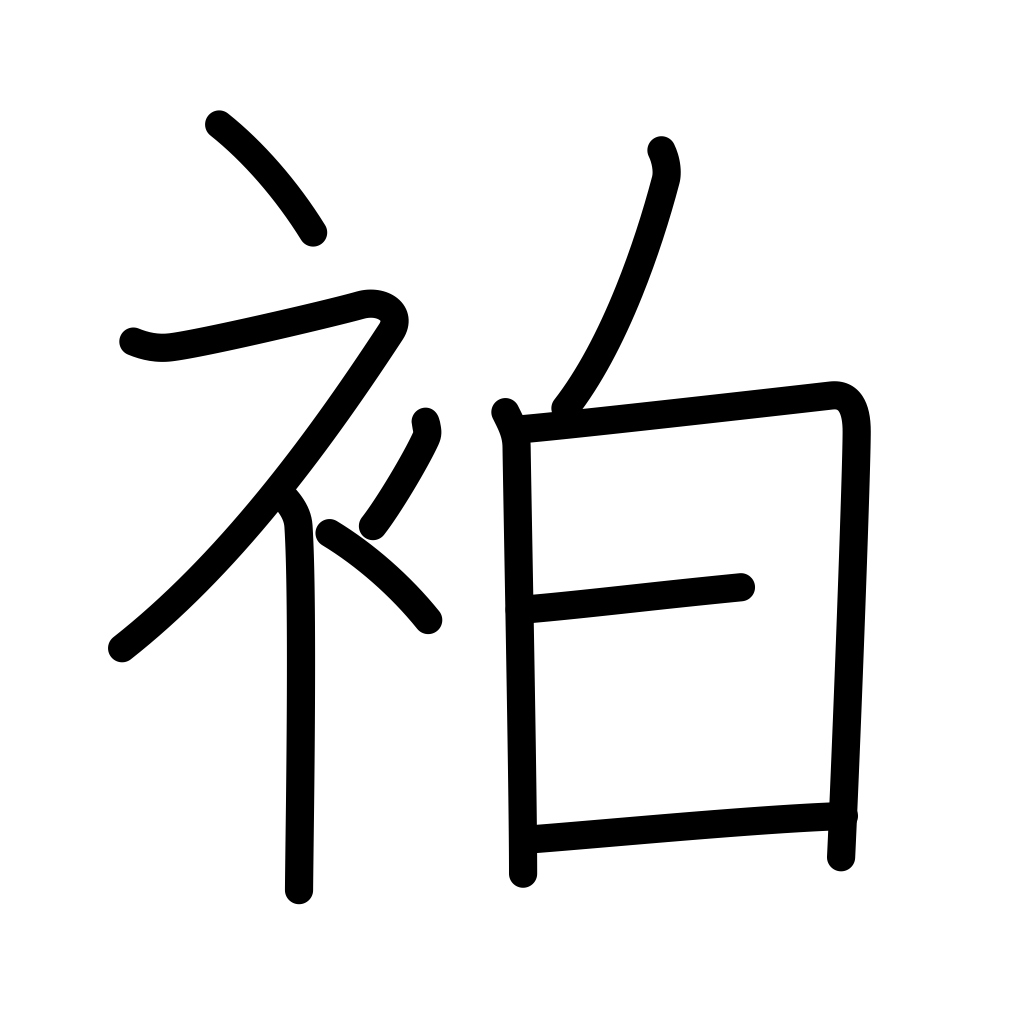
Meaning: warrior's headband